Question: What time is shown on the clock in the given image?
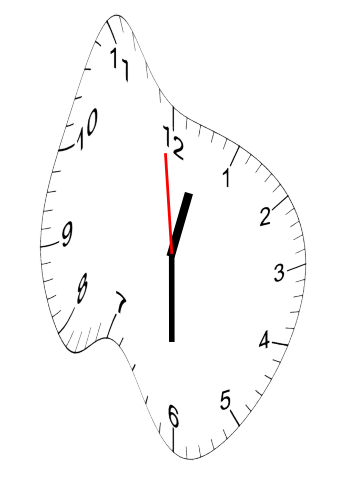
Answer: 12:29:59